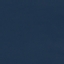
Land use / land cover: SeaLake